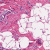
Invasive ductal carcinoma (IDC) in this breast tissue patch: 0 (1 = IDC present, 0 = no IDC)